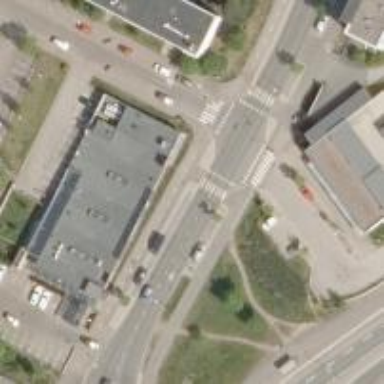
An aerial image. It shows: Uncontrolled road crossing.